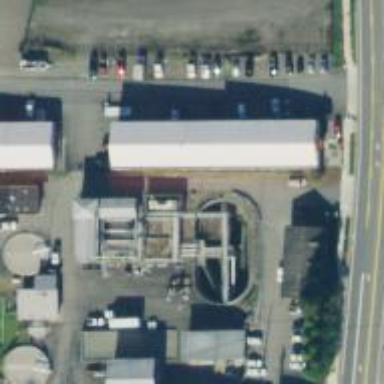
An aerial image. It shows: View of wastewater plant.